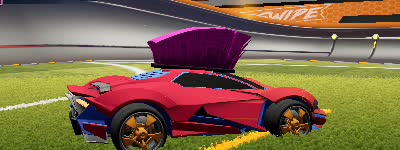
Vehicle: werewolf